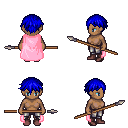
a pixel art fantasy rpg character, female body template, human, dark skin, pink cape, metal pants, blue short bangs hairstyle, maroon shoes, spear, four views (front, back, left, right), 2x2 character sprite sheet, small pixel art, hard edges, no anti-aliasing